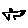
Label: bird